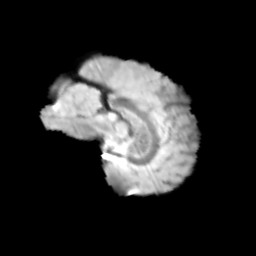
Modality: T2w
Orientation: sagittal
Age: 12
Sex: female
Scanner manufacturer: siemens
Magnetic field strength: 3 T
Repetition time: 3.8 s
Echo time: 0.07 s